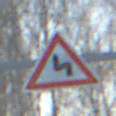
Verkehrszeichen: DoppelkurveZunaechstLinks
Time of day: SunriseSunset
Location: Outdoor (Nature)
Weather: Clear
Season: Winter
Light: Natural